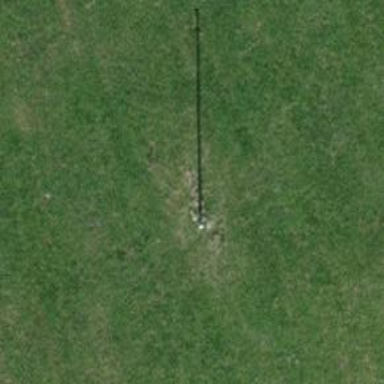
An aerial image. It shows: Minor power line.